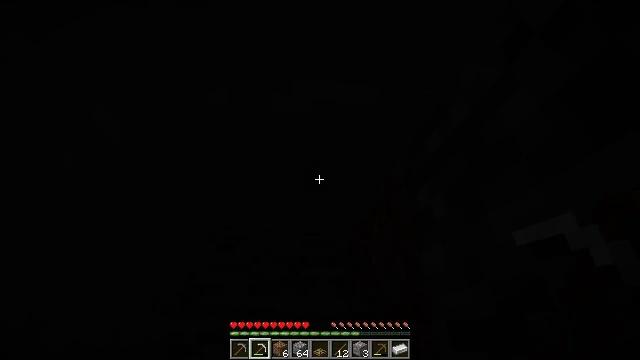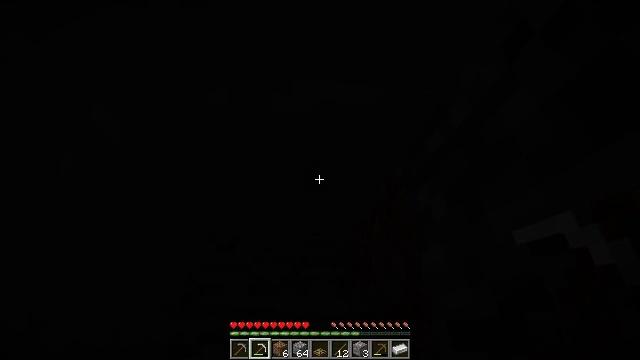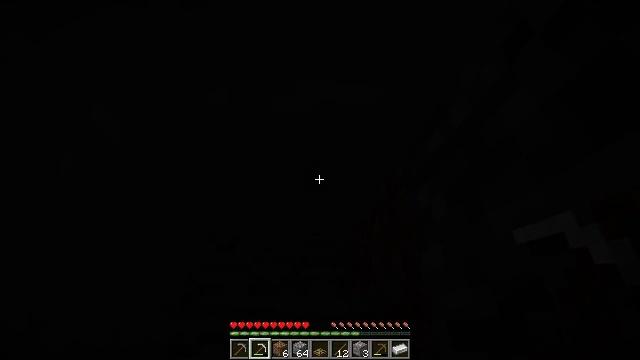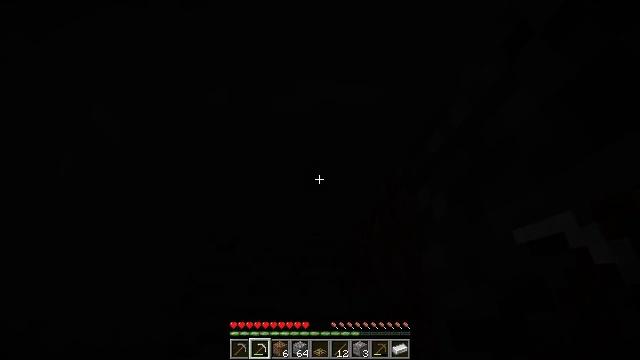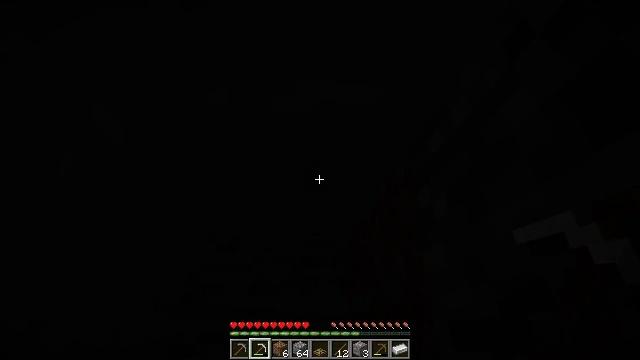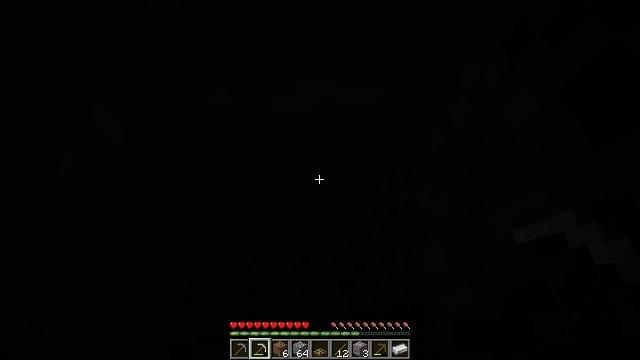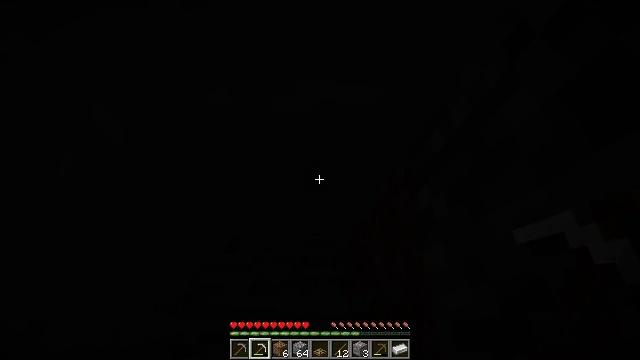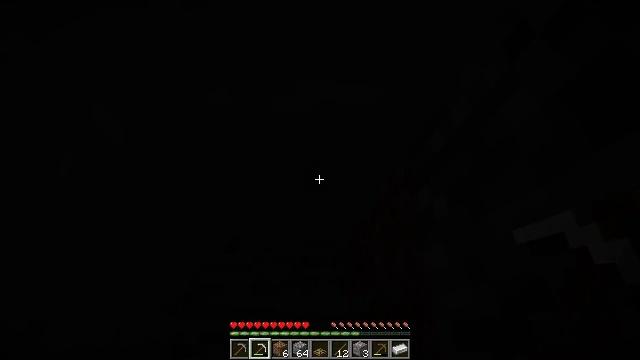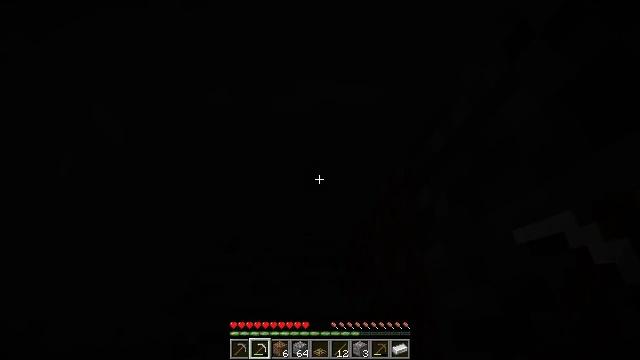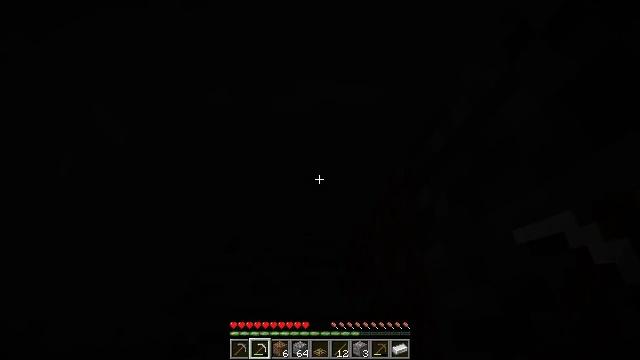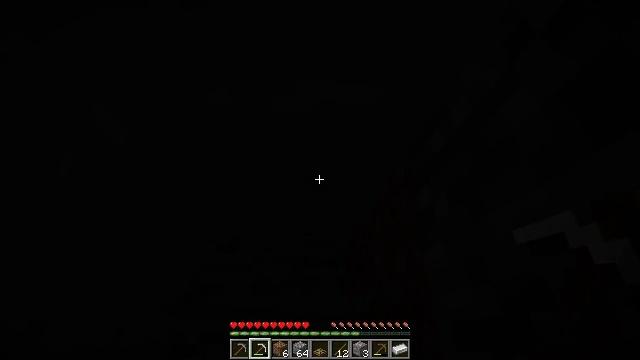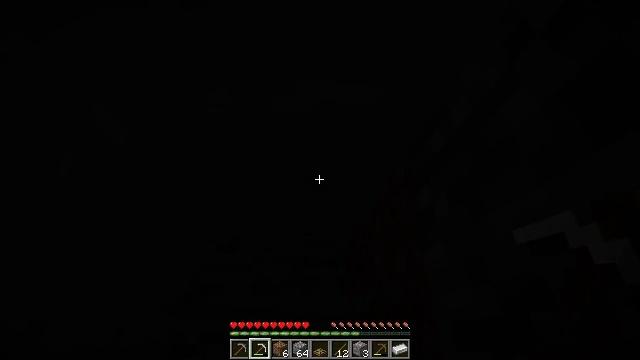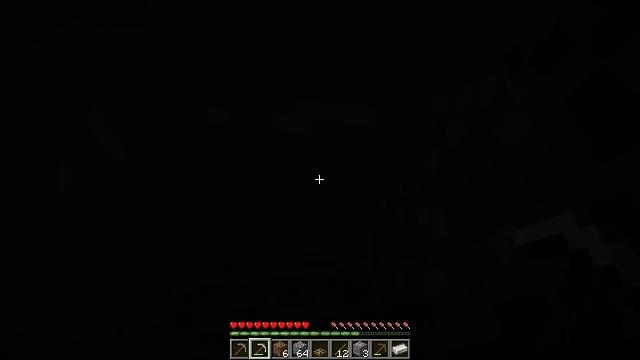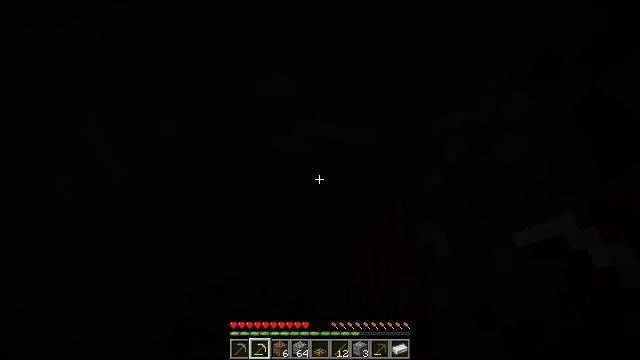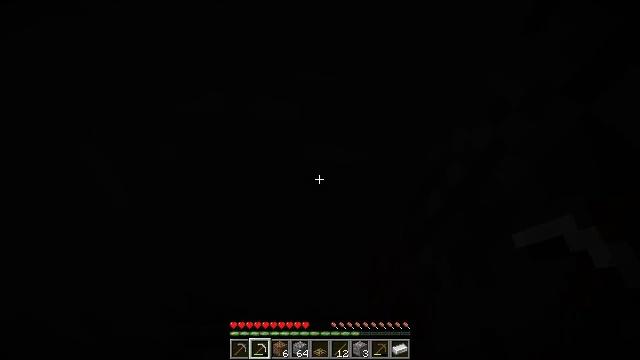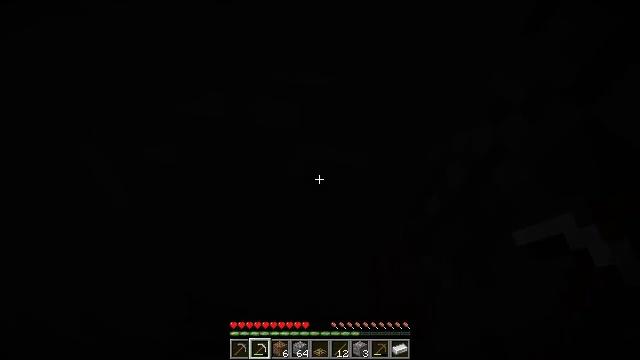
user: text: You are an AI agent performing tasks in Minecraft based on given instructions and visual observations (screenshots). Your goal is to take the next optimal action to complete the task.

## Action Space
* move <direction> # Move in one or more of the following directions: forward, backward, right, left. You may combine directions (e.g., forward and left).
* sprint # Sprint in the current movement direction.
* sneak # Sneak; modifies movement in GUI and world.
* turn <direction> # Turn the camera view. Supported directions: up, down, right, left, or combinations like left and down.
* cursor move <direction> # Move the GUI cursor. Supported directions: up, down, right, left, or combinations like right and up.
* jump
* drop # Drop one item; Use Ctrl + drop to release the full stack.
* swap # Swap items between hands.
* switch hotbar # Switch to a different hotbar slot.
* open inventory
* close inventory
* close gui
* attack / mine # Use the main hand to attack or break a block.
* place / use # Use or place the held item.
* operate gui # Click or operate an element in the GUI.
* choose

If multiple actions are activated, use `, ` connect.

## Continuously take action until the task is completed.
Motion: motion action
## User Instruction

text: Attack the oak trapdoor to recycle it.
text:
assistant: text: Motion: no_op
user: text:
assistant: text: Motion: no_op
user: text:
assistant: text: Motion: no_op
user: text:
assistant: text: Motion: no_op
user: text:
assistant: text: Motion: no_op
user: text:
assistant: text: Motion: no_op
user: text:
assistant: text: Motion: no_op
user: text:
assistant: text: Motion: no_op
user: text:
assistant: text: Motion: no_op
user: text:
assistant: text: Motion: no_op
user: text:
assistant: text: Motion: no_op
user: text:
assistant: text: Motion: turn up
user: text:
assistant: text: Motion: turn up
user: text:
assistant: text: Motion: turn up
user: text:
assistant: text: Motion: no_op
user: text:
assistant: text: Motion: no_op
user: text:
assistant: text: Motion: no_op
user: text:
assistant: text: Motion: turn left and down
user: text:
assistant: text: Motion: turn left and down
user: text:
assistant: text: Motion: turn left and down
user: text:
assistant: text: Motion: turn left and down
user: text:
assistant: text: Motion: turn left and down
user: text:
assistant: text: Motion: turn down
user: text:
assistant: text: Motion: turn down
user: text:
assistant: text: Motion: turn down
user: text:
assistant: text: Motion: turn down
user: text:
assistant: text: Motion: turn down
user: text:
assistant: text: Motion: turn down
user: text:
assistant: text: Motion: no_op
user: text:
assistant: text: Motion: no_op